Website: bh-photo
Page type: cart
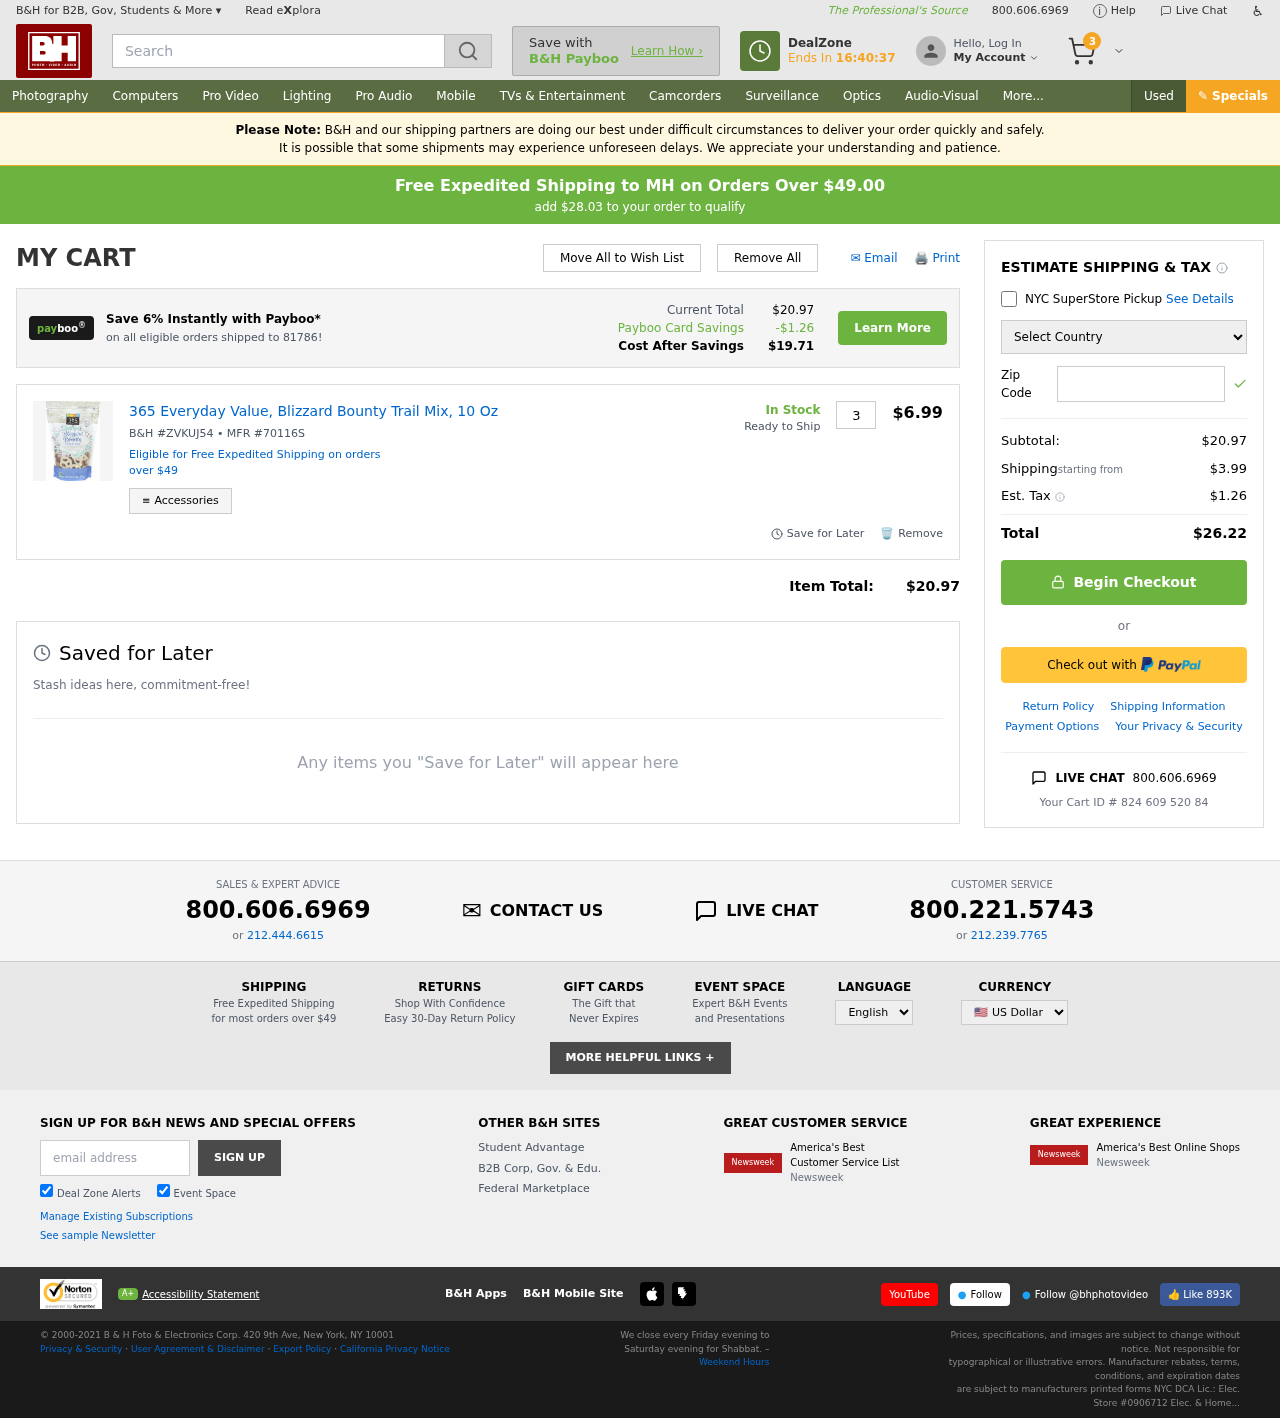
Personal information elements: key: PII_COUNTRY
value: United States
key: PII_POSTCODE
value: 81786
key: PII_STATE
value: MH
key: PII_POSTCODE_FULL
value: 81786
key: PII_POSTCODE_NUMERIC
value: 81786
Product elements: key: PRODUCT1_NAME
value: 365 Everyday Value, Blizzard Bounty Trail Mix, 10 Oz
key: PRODUCT1_PRICE
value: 6.99
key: PRODUCT1_QUANTITY
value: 3
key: PRODUCT1_SKU
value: ZVKUJ54
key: PRODUCT1_MFR
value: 70116S
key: PRODUCT1_AVAILABILITY
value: In Stock
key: PRODUCT1_SHIP_STATUS
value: Ready to Ship
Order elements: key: ORDER_NUM_ITEMS
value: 3
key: FREE_SHIPPING_THRESHOLD
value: $28.03
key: ORDER_SUBTOTAL
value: $20.97
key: ORDER_SHIPPING_COST
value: $3.99
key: ORDER_TAX
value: $1.26
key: ORDER_TOTAL
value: $26.22
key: ORDER_ID
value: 824 609 520 84
Search elements: key: HEADER_SEARCH
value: Search
Other elements: key: PAYBOO_SAVINGS
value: -$1.26
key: COST_AFTER_SAVINGS
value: $19.71